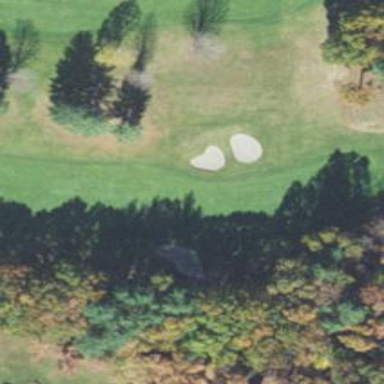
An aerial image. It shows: View of golf hole.